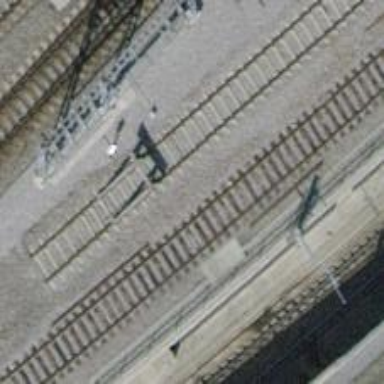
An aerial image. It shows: Railway buffer stop.